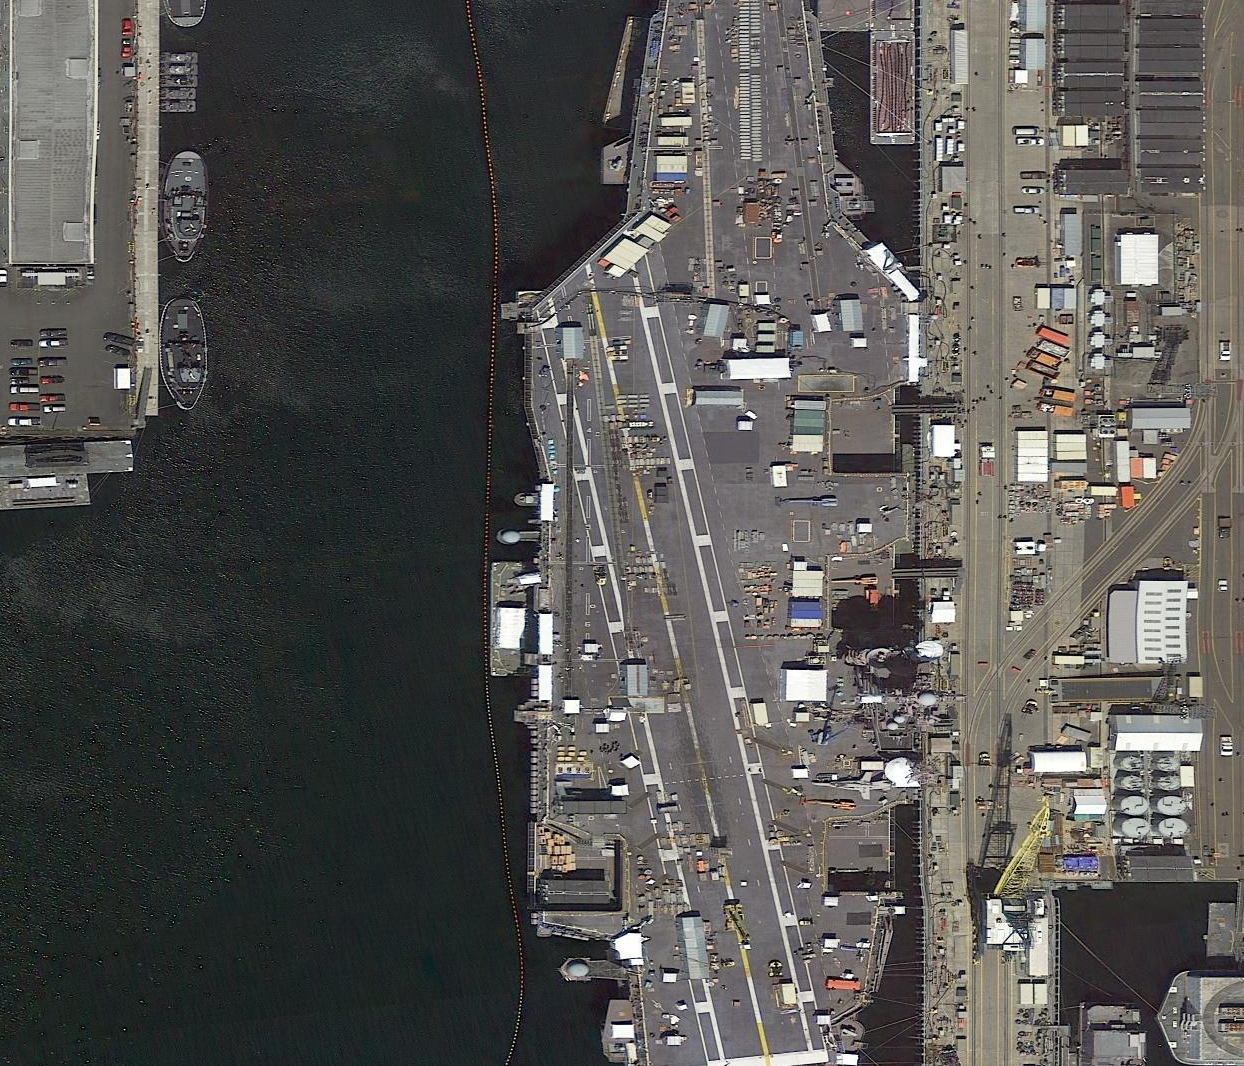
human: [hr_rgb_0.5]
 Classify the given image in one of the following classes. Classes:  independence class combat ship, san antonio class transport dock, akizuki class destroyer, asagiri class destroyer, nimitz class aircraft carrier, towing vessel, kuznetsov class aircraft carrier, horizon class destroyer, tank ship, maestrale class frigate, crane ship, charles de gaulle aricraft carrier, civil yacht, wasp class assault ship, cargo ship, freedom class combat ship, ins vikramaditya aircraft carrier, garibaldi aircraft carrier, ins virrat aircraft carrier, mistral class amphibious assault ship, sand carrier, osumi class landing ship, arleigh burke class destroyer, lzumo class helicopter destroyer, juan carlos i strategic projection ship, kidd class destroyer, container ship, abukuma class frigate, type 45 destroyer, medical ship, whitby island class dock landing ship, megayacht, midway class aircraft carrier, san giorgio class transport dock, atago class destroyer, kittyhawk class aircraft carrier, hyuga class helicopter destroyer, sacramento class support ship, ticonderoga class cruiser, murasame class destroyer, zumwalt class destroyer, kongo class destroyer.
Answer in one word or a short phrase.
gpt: Nimitz class aircraft carrier